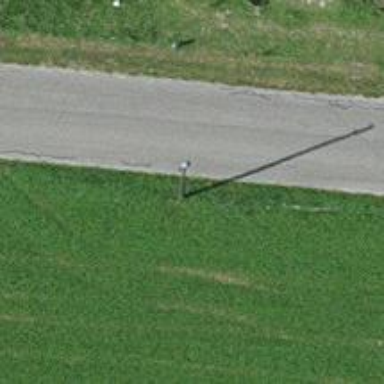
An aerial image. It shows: Power pole.